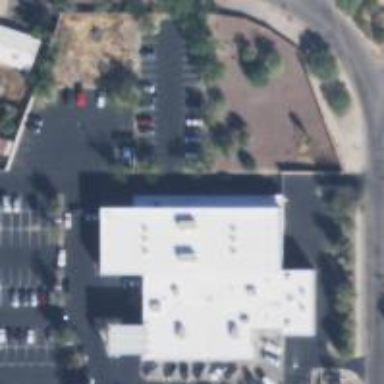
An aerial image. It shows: Car shop building.